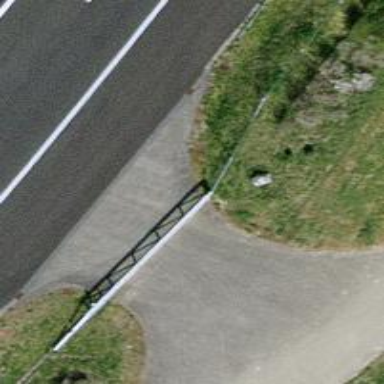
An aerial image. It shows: Gate.